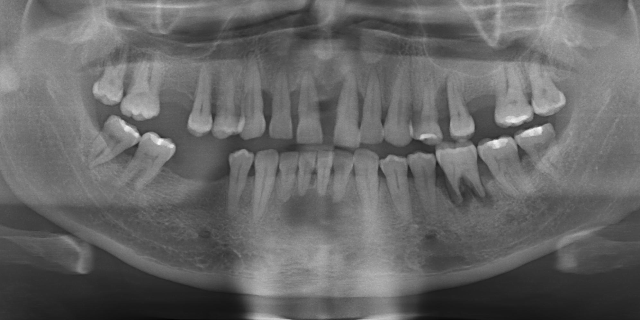
adult